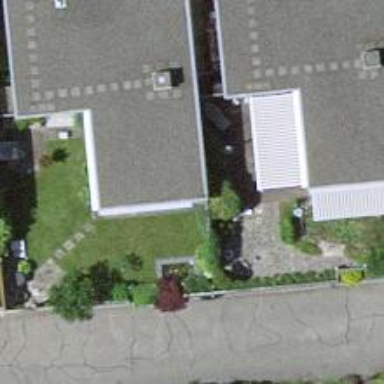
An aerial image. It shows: Garage.